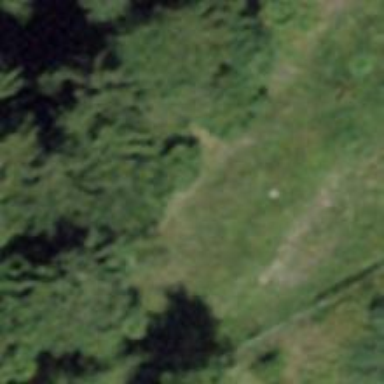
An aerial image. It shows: Path.